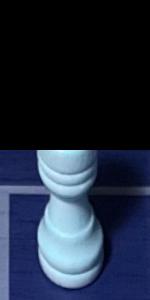
Label: Rook_White